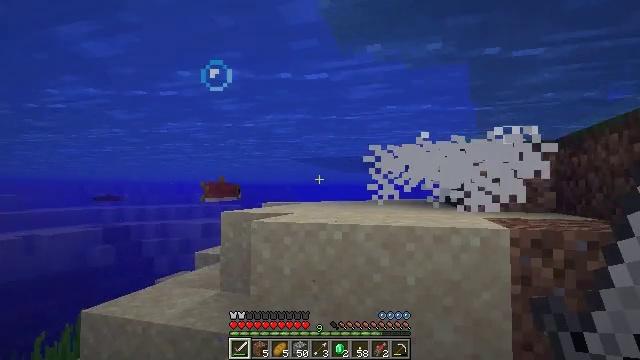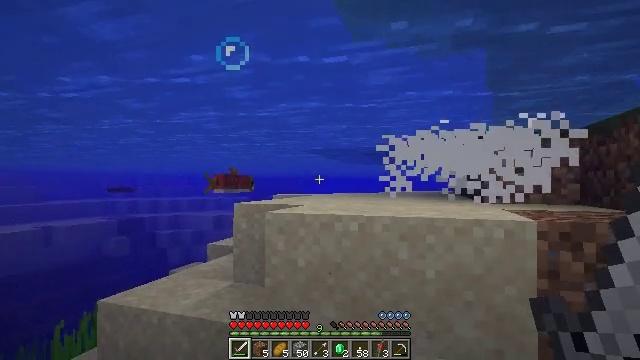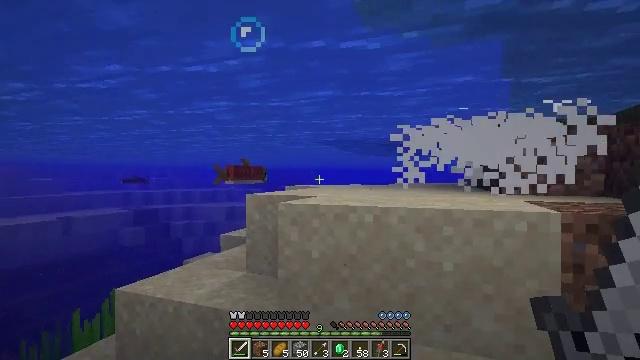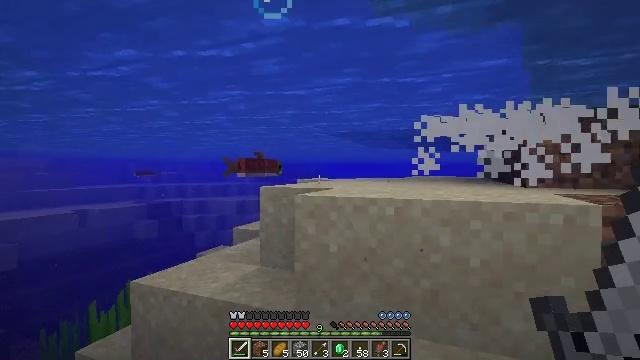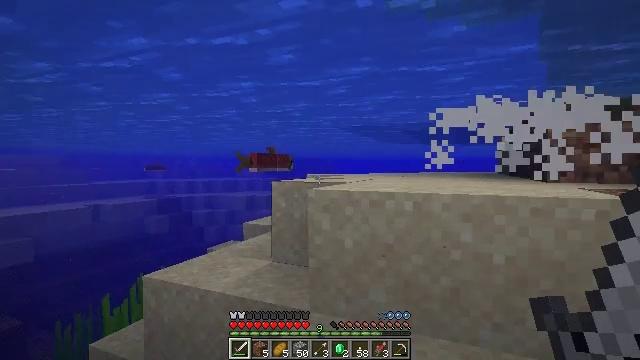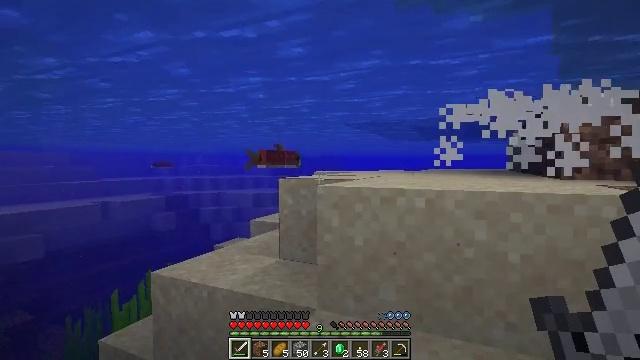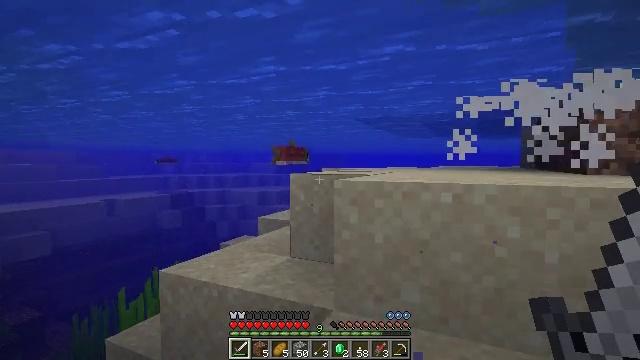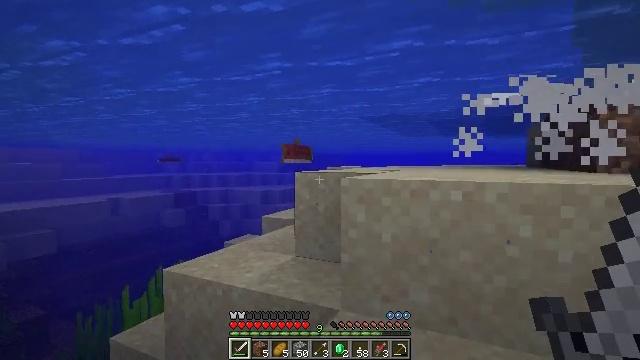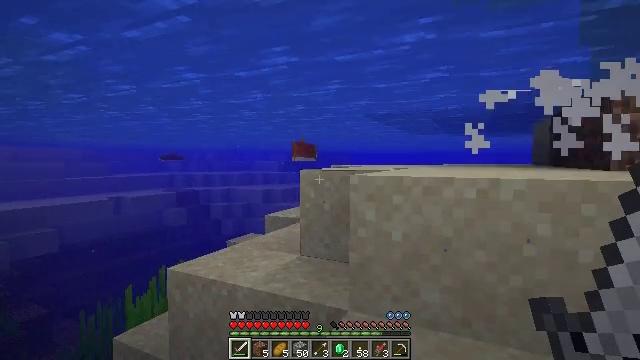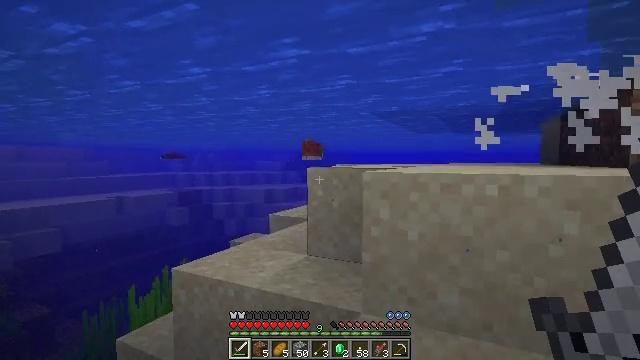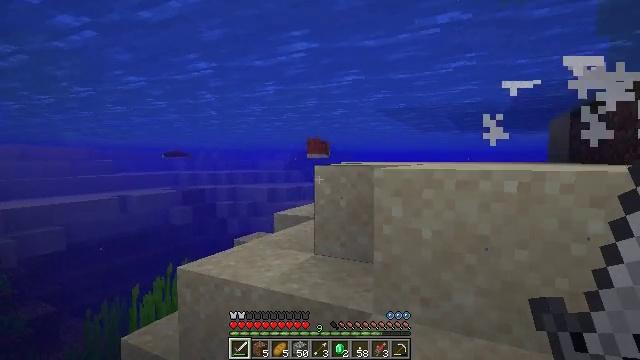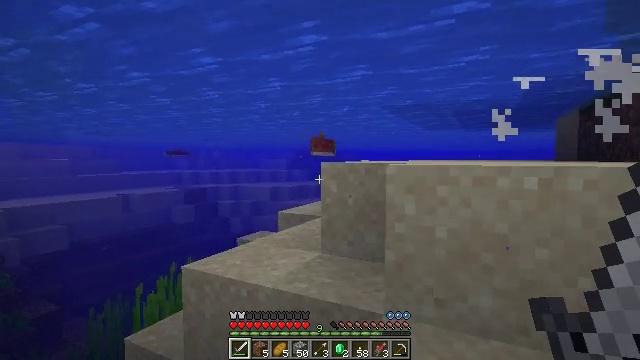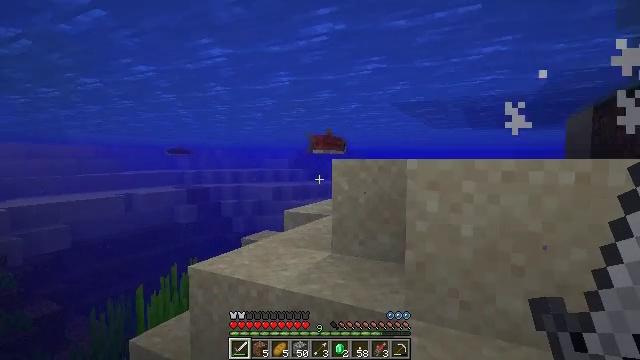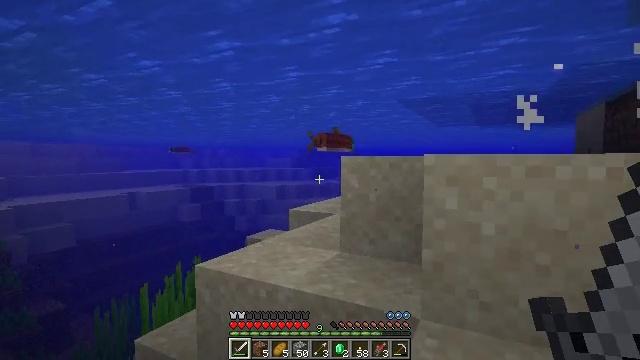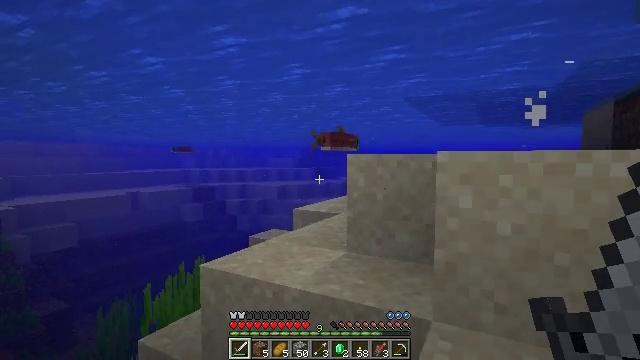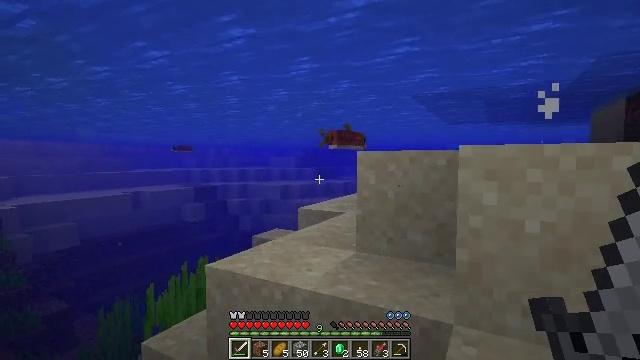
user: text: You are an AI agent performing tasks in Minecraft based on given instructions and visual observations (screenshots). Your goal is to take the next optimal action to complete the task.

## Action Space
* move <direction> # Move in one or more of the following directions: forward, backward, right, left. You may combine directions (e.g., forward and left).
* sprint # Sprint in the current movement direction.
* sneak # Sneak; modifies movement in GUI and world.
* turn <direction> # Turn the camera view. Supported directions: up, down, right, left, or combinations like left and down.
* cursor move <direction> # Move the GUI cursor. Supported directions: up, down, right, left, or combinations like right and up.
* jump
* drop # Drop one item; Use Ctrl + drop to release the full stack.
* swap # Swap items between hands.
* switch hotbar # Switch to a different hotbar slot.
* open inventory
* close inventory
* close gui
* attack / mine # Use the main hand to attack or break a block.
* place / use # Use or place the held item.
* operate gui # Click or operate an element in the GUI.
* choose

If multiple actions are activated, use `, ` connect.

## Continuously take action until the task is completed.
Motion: motion action
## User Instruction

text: Kill the salmon.
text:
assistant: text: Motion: move forward and move left, turn left and down
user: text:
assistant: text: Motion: move forward and move left, turn left and down
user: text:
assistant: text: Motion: move forward and move left, turn left and down
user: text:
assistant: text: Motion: move forward and move left, turn left
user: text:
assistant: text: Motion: move forward and move left, turn left
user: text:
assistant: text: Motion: move forward and move left
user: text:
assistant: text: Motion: move forward and move left
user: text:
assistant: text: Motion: move forward and move left
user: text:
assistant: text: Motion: move forward and move left
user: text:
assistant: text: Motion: move forward and move left
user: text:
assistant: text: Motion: move forward and move left
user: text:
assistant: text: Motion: move forward and move left
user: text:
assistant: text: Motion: move forward and move left
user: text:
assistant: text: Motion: move forward and move left
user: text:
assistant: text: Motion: move forward
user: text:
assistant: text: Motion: move forward
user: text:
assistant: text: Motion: move forward, jump
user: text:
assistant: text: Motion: move forward, jump
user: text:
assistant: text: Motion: move forward, jump
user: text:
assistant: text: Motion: move forward, jump
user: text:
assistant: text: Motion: move forward, jump
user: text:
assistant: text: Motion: move forward, jump
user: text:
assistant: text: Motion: move forward, jump
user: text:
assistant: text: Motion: move forward, jump
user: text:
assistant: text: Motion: move forward, jump
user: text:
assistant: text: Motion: move forward, jump
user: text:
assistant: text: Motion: move forward, jump
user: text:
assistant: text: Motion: move forward, jump
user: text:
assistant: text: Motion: move forward, jump
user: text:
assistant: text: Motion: move forward, jump